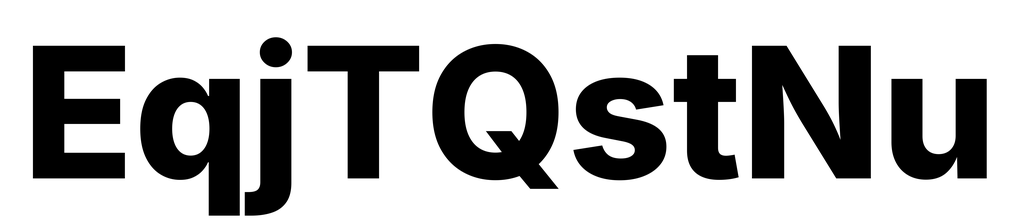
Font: Inter_ExtraBold